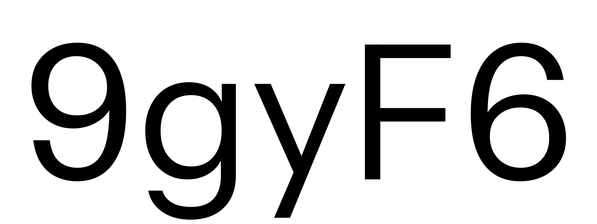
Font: InstrumentSans_Regular